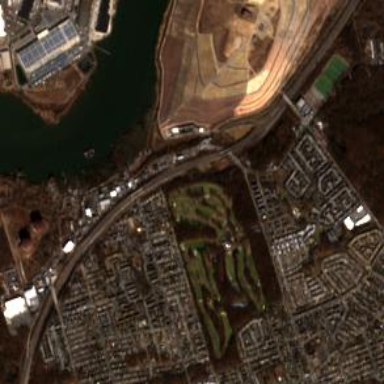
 place for golfing and leisure activities."